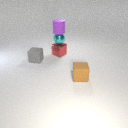
small red metal cube to the right of small gray rubber cube